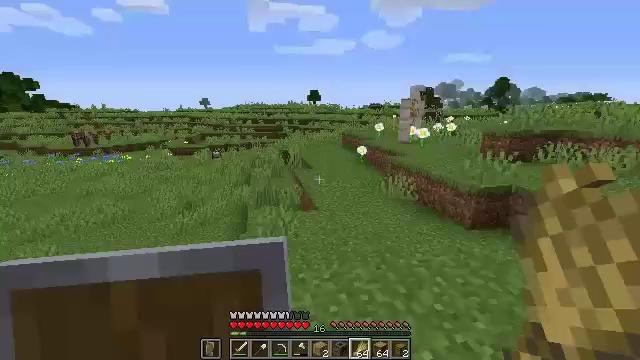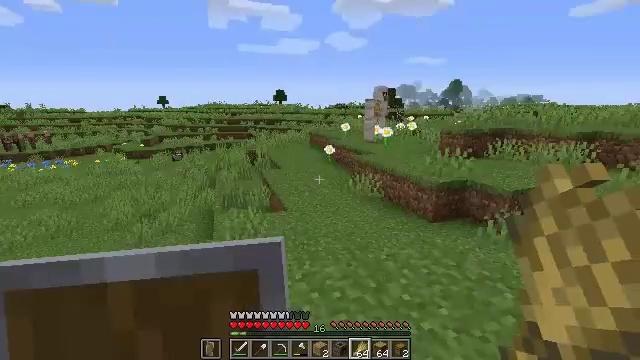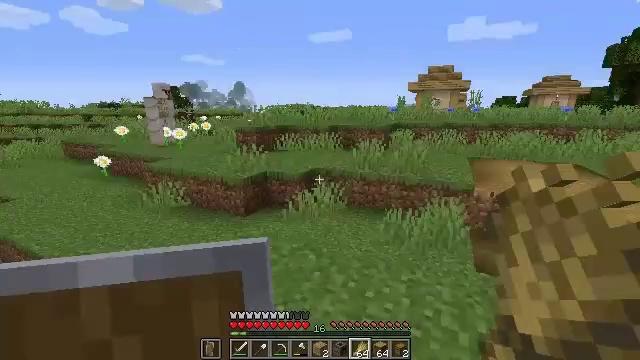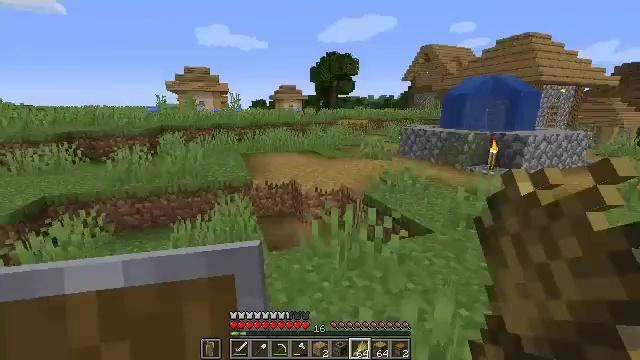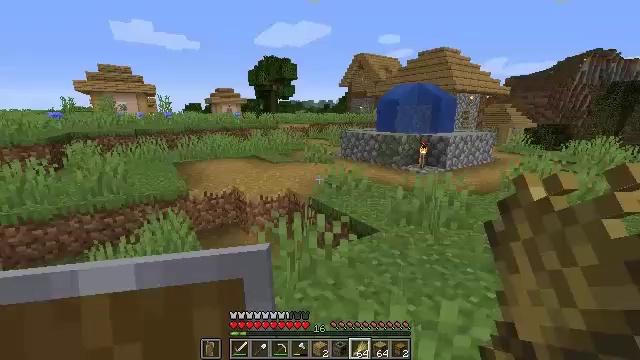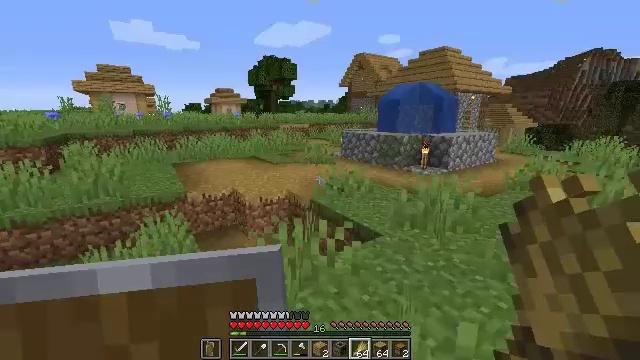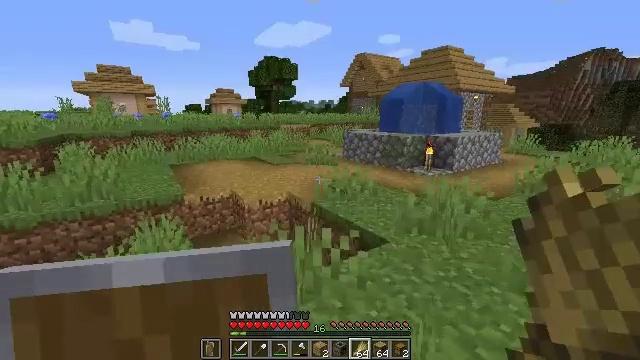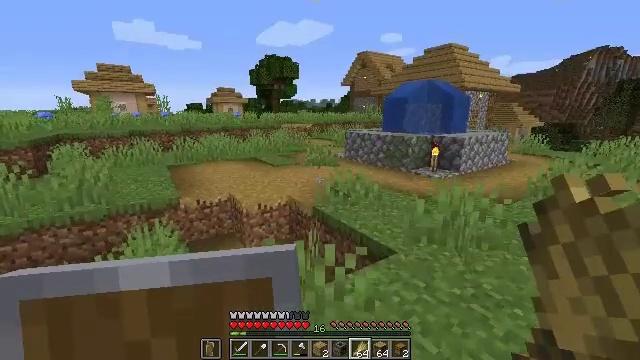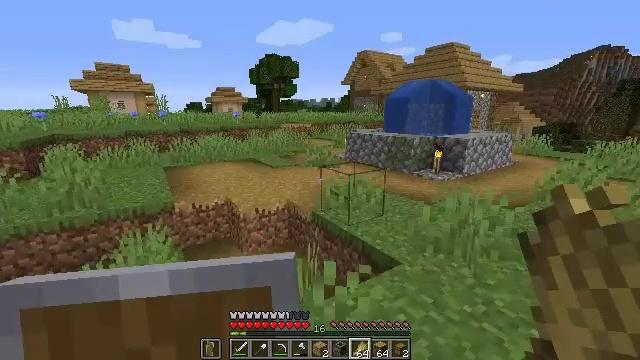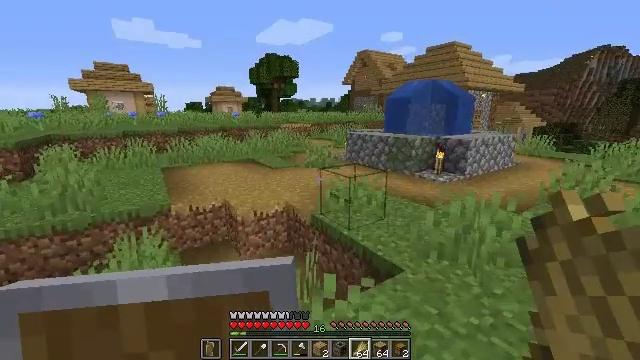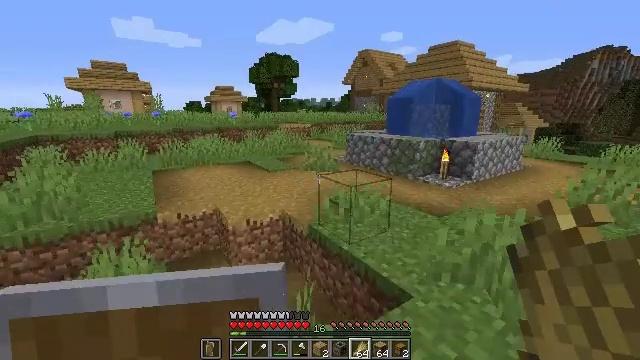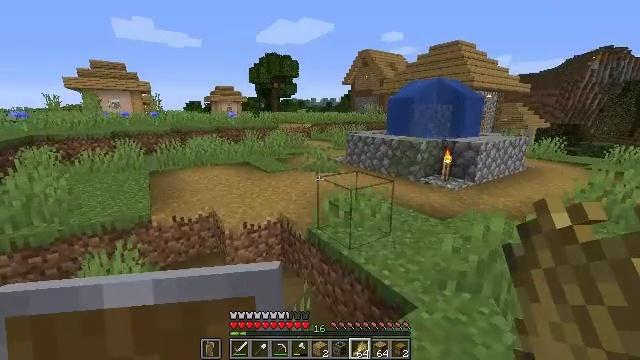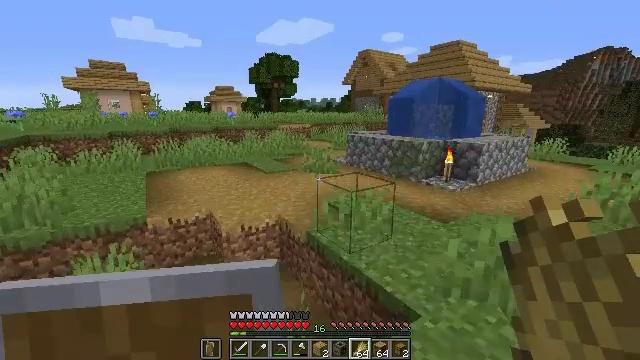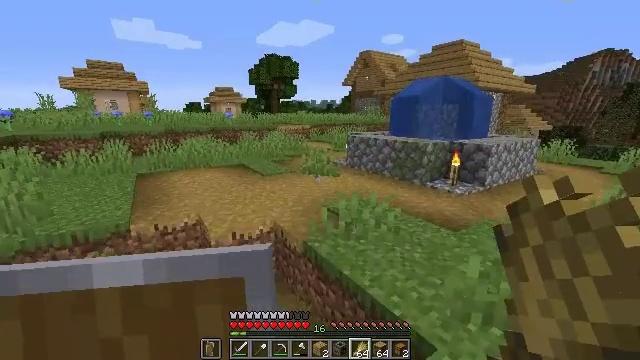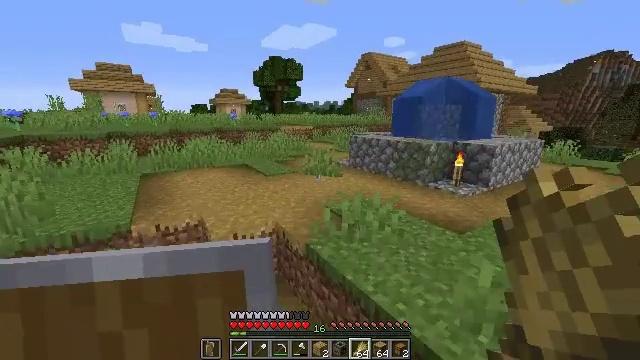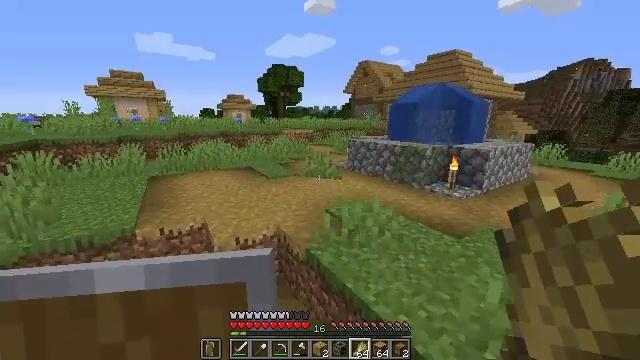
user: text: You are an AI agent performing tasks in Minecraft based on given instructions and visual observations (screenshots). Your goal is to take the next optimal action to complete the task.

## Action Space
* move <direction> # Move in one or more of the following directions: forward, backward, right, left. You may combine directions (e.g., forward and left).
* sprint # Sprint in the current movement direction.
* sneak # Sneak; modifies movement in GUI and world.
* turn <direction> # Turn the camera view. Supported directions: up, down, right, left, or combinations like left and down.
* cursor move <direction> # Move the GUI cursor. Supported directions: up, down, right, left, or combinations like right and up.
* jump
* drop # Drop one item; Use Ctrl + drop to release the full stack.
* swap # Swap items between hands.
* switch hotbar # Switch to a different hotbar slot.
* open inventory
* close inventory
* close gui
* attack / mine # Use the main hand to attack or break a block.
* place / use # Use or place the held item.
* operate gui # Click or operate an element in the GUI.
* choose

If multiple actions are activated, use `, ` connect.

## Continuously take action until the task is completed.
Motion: motion action
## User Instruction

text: Mine planks.
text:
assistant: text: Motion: turn right, close gui
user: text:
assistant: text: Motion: turn right, open inventory
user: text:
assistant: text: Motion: move forward, turn right
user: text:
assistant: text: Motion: move forward, turn right
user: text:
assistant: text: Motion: move forward
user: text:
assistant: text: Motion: move forward
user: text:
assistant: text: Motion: move forward
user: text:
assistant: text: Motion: move forward
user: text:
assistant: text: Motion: move forward
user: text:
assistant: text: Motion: move forward
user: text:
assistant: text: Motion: move forward
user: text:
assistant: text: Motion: move forward
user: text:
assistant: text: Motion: move forward, sprint
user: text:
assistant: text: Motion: move forward, sprint
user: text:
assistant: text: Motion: move forward, sprint
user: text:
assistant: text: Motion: move forward, jump
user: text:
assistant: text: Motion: move forward, jump
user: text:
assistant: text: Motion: move forward, jump
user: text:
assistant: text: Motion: move forward, jump
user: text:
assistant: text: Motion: move forward, jump
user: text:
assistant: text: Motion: move forward, jump
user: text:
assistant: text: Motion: move forward, jump
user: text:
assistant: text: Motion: move forward, jump
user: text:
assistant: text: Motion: move forward, jump
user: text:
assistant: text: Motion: move forward, jump
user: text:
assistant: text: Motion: move forward, jump
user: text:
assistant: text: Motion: move forward, jump
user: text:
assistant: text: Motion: move forward, jump
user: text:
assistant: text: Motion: move forward, jump
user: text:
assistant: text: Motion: move forward, jump